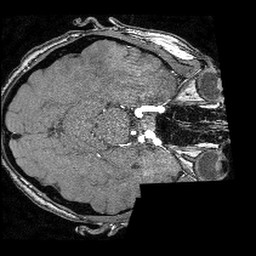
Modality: angio
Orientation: axial
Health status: ill
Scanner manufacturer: philips
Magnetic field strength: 3 T
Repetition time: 0.01849 s
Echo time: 0.003453 s